Question: I am unable to see the app identifier in xcode organizer!

I am using XCode - 4.2. What causes this problem?
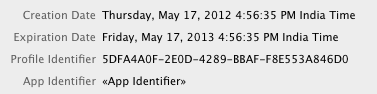
Answer: You have to install the provisioning profile to the project (double click on the project). After this, you should setup the App Identifier (you can see it even in the provisioning profile - open the project file, select from the "targets" the project, select the "Build Settings" tab, and find the Code Signing Identity. Open the list, and there you can see the installed provisioning profile, with the corresponding app identifiers for each other). So, this app identifier you should put in the:
1. [projname]-Info.plist file, to the bundle identifier property
2. project file -> targets -> select the project -> summary -> Identifier (warning: you cannot modify the Identifier if in the Info.plist file at the bundle identifier you have ${PRODUCT_NAME:rfc1034identifier}. In this case you should change from the info.plist file).
Now, go back to the Build Settings, and you will be able now to select the corresponding provisioning profile. If it's necessary: select from the left list: project -> Project name -> build settings tab -> Code signing -> select the provisioning profile.
Now, in the organiser should be visible the app identifier.